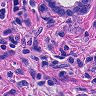
Metastatic tissue present: yes